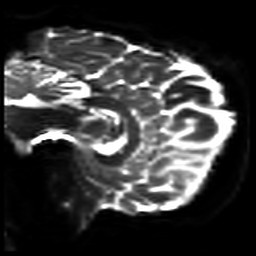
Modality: DWI
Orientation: sagittal
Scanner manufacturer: philips
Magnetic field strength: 7 T
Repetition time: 9.612 s
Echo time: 0.073 s